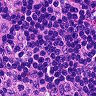
Metastatic tissue present: no